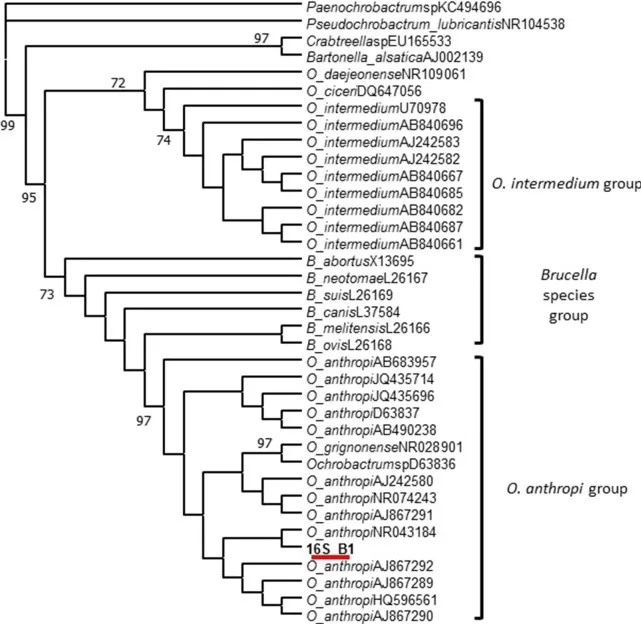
ML phylogeny of the O. anthropi 16S sequences deposited in GenBank. The results revealed that our 16S sequence 16S_B1 has the closest phylogenetic relationship with O. anthropi.
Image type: chart (chart)